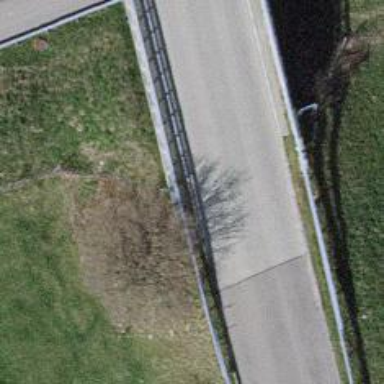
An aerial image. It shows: Fence along bridge.